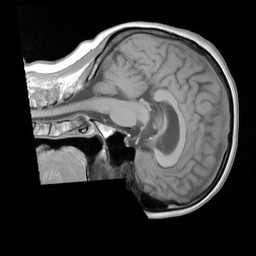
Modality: T1w
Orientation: sagittal
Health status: ill
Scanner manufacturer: siemens
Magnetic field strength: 3 T
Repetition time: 0.44 s
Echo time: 0.00266 s